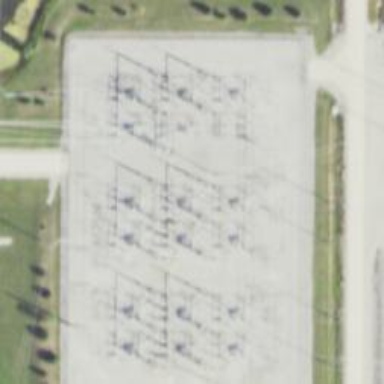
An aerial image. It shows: Switch for power supply.